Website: crate-barrel
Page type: newsletter-management
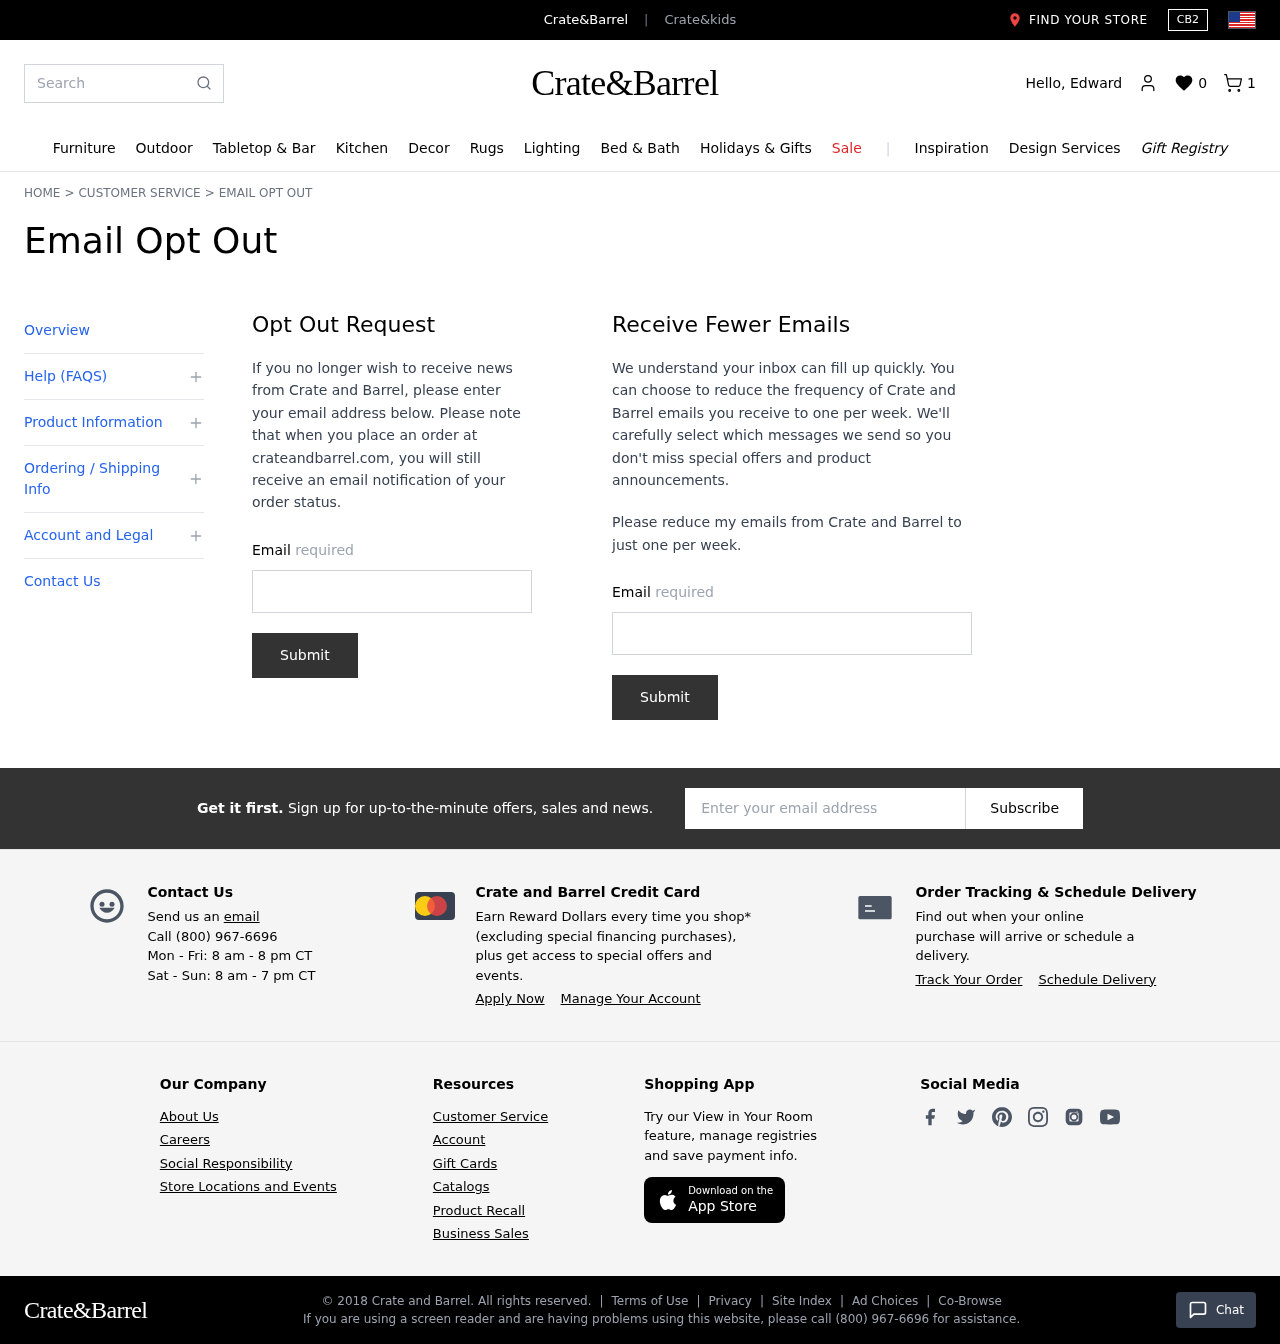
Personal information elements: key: PII_EMAIL
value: edward_collins@gmail.com
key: PII_EMAIL2
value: edward_collins@gmail.com
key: PII_EMAIL3
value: edward_collins@gmail.com
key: PII_FIRSTNAME
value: Edward
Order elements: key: ORDER_NUM_ITEMS
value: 1
Search elements: key: HEADER_SEARCH
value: Search
Other elements: key: WISHLIST_COUNT
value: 0